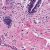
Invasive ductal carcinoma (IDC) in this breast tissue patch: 0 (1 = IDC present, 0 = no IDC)